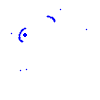
Particle: kaon